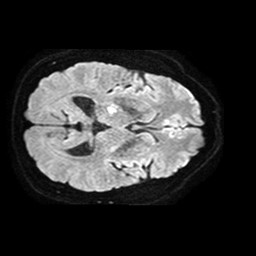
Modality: TRACE
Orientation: axial
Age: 78
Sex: male
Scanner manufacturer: philips
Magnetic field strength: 1.5 T
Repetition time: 3.839 s
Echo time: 0.09719 s